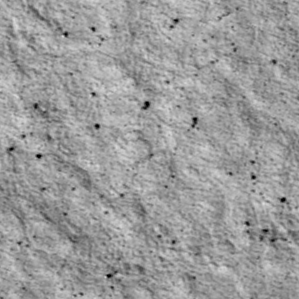
Label: non_frost